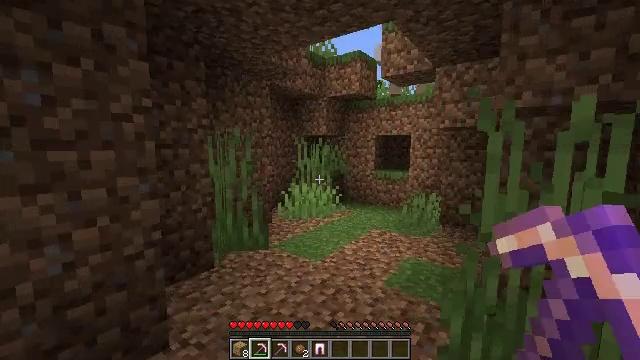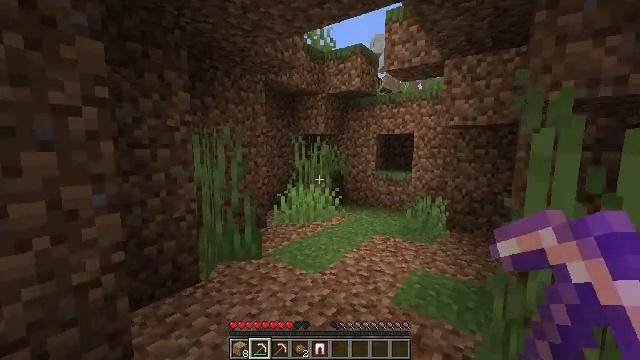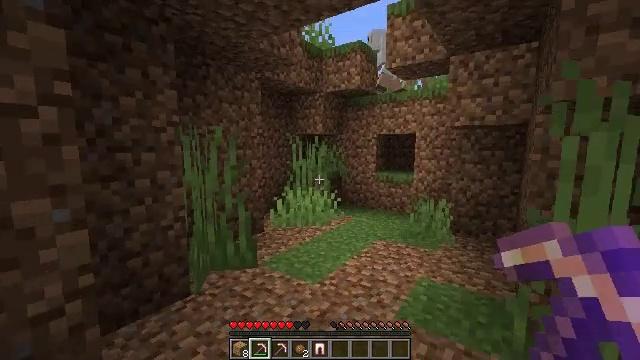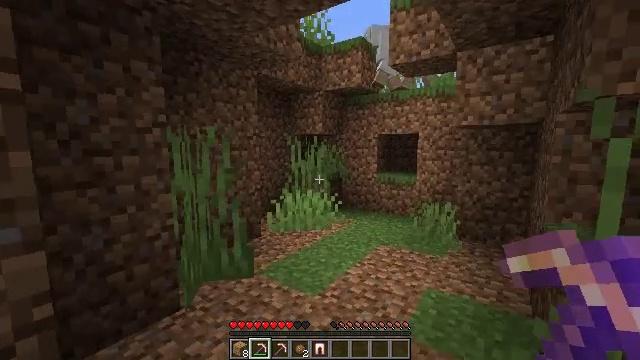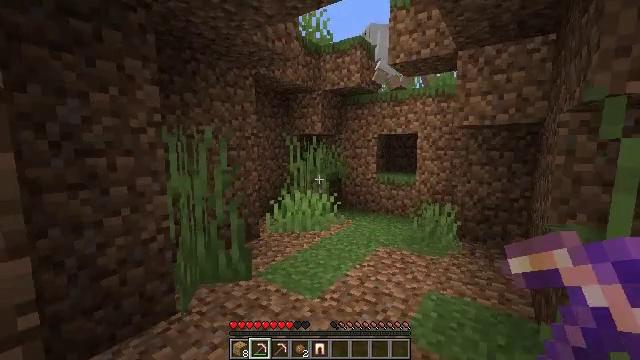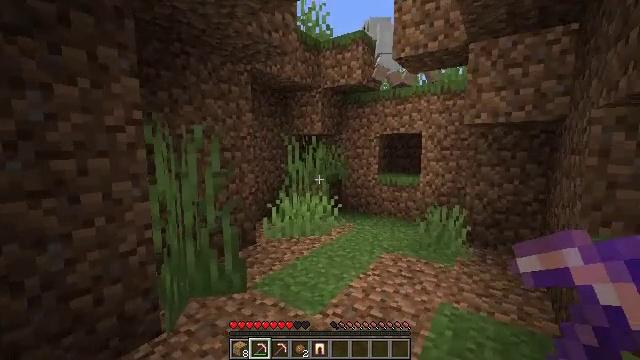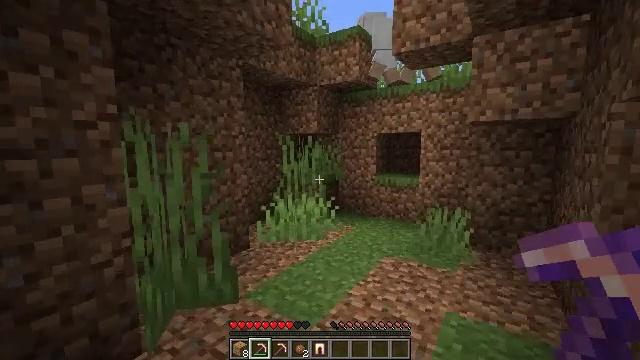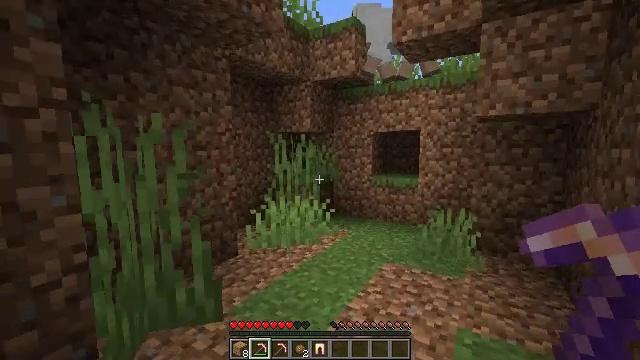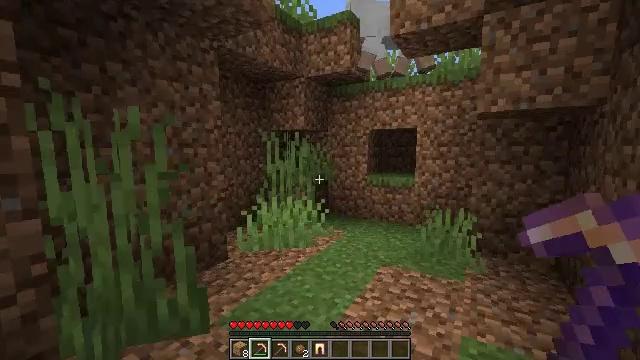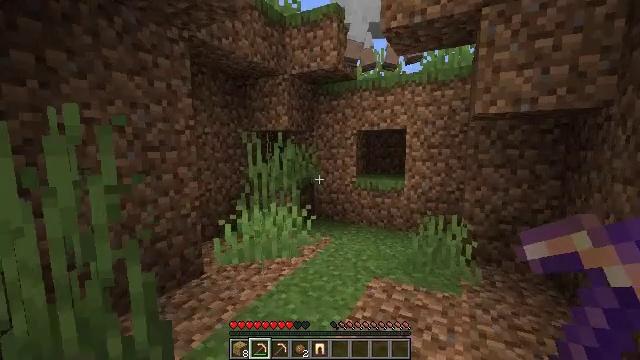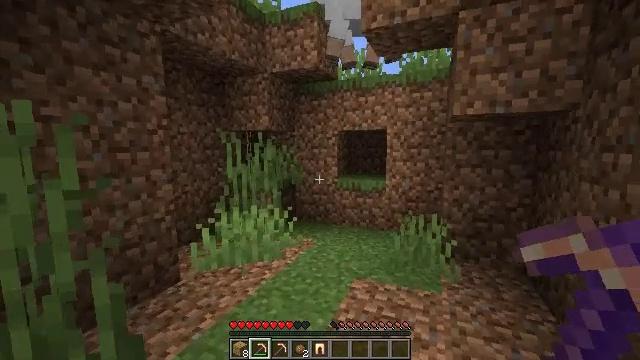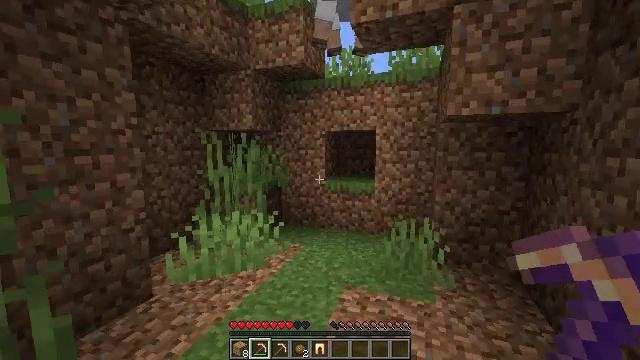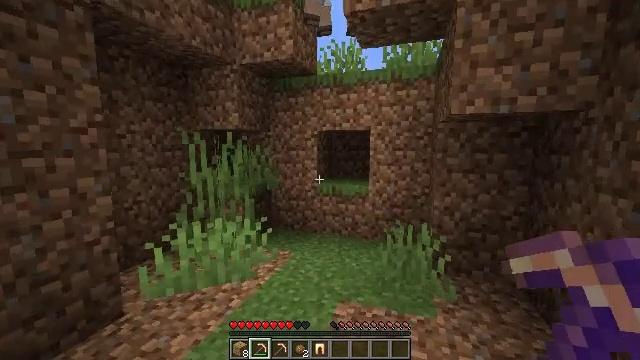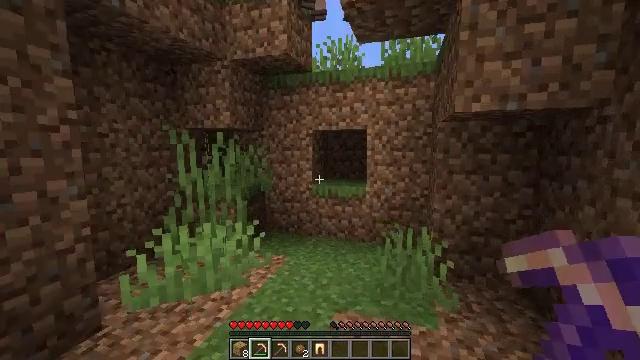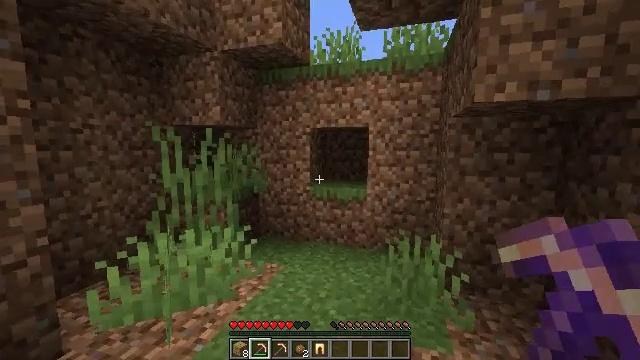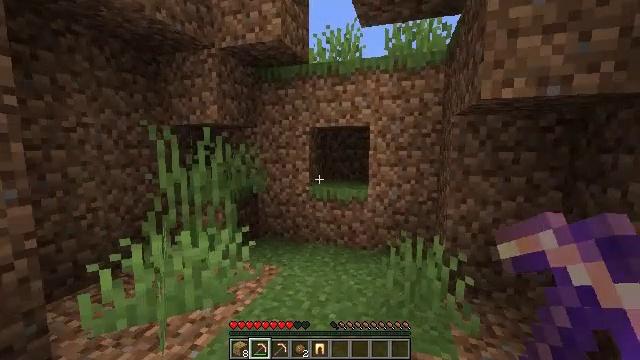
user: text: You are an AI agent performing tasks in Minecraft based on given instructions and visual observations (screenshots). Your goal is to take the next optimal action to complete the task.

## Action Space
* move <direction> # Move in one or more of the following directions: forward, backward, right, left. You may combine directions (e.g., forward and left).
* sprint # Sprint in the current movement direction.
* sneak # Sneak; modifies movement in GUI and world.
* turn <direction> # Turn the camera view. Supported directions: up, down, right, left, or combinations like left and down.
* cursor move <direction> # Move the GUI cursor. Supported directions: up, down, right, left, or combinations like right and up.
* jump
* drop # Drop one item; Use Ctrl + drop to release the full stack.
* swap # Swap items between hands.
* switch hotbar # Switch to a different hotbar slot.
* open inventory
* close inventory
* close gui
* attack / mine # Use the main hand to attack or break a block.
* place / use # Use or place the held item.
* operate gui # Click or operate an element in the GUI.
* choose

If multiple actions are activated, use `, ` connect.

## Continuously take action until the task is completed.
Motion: motion action
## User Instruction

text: Collect the grass block using a shovel.
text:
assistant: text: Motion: move forward
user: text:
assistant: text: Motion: move forward
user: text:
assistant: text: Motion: move forward
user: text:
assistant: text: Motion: move forward
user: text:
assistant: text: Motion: move forward
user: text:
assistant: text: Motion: move forward, turn right
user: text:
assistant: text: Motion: move forward, turn right
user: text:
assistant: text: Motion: move forward, turn right
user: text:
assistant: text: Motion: move forward, turn right
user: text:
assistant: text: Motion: move forward, turn right
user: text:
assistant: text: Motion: move forward, turn right
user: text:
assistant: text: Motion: move forward, turn right
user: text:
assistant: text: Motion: move forward
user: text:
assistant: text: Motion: move forward
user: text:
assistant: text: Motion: move forward
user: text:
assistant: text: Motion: move forward
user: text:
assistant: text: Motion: move forward
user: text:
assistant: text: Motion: move forward
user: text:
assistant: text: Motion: move forward
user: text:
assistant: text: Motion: move forward, turn right and up
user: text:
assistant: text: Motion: move forward, turn right and up
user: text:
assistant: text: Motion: move forward, turn right and up
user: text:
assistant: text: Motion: move forward, turn right and up
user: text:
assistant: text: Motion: move forward, turn up
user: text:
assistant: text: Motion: move forward, turn right and up
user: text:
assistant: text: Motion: move forward, turn right and up
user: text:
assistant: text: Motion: turn right and up
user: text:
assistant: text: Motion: no_op
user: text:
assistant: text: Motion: no_op
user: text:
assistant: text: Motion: attack / mine